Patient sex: M
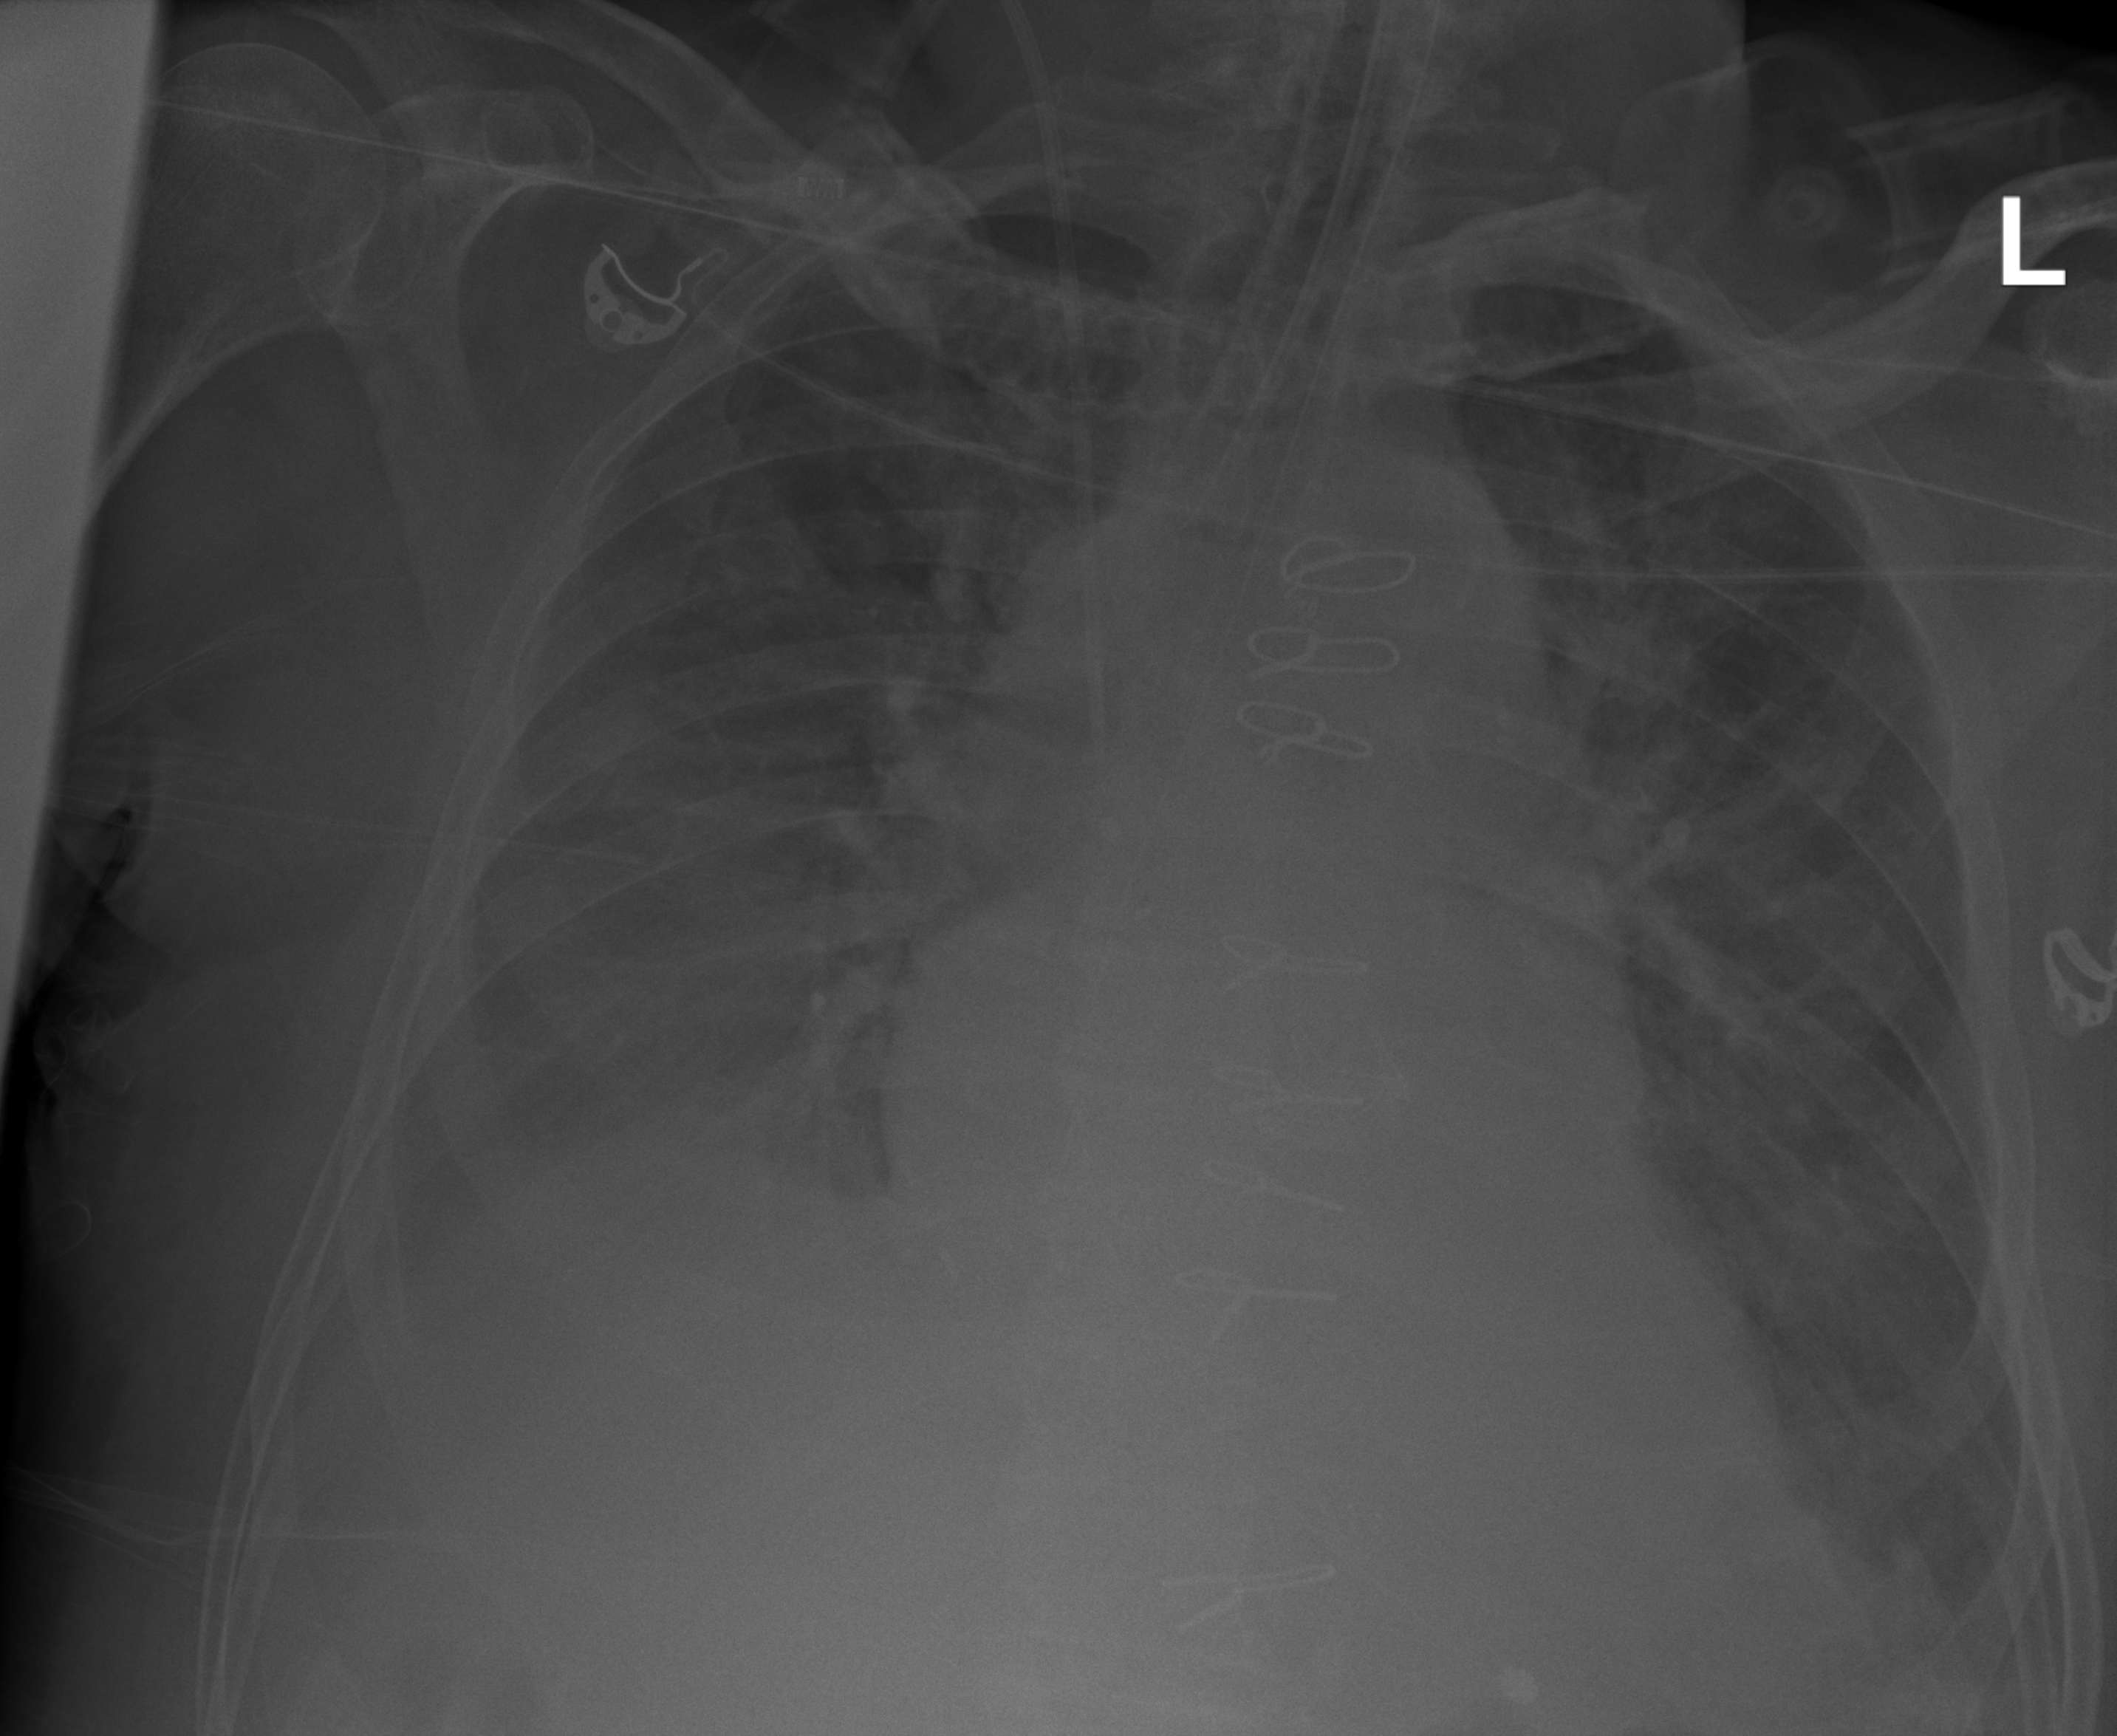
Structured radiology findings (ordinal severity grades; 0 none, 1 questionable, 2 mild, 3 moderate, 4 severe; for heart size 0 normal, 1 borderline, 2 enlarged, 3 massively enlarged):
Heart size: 2
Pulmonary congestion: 2
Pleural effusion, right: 3
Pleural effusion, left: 3
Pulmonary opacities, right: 1
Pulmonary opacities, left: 1
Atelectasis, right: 2
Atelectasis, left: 2